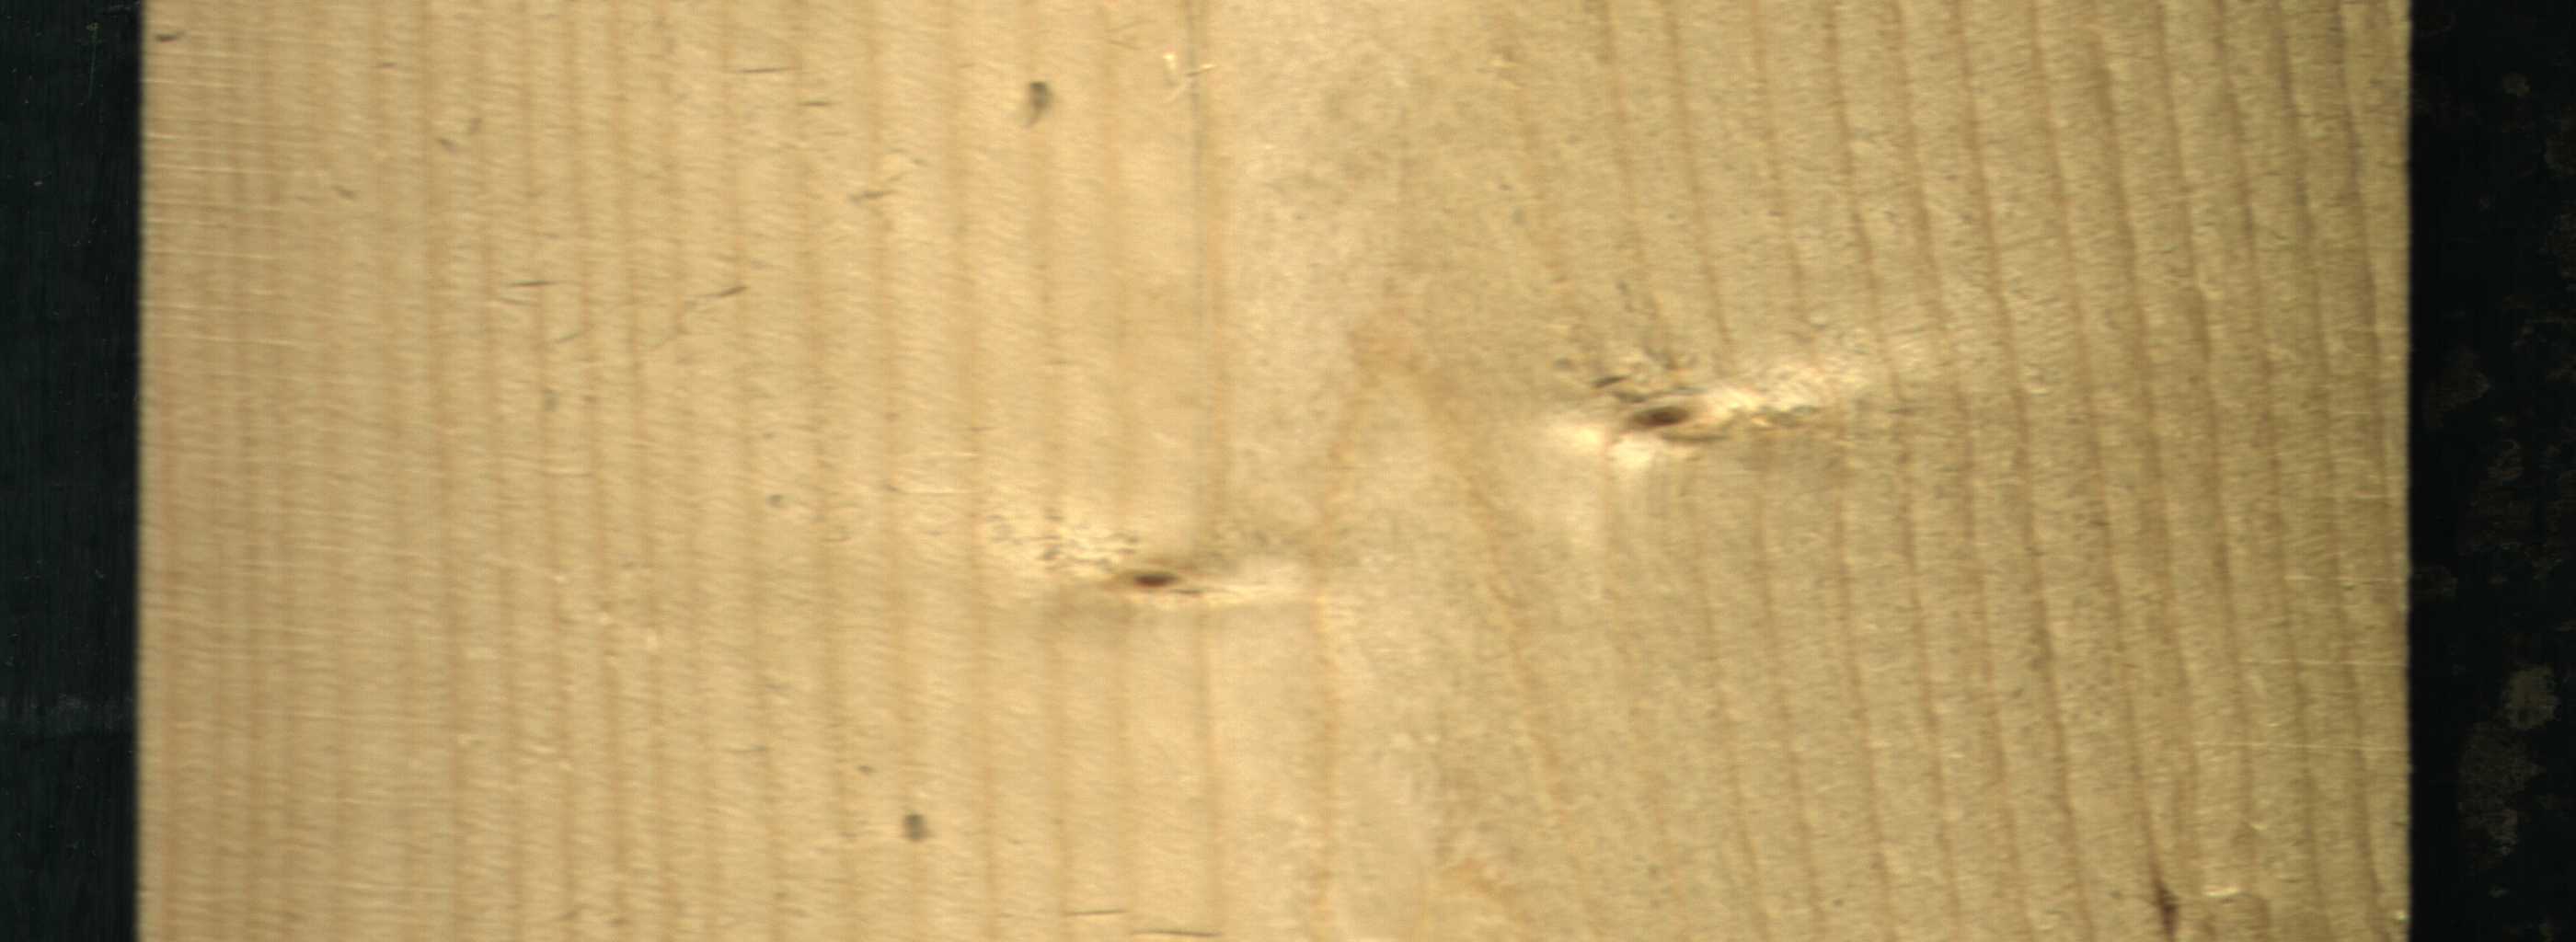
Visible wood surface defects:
Live_Knot
Live_Knot